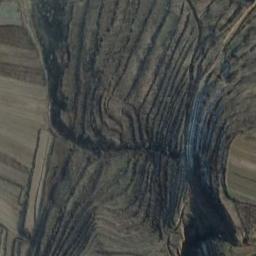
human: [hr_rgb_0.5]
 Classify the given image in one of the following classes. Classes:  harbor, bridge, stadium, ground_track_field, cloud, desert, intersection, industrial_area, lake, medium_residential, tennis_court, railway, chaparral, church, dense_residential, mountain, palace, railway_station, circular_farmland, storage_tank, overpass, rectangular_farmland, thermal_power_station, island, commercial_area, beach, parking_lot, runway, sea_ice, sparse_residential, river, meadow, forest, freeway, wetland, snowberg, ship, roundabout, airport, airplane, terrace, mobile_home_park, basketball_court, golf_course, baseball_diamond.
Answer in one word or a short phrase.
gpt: terrace